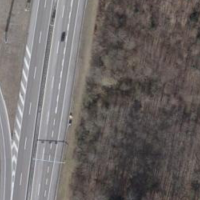
EUNIS habitat code: 57
Species observed at this site:
Pseudochorthippus parallelus
Pholidoptera griseoaptera